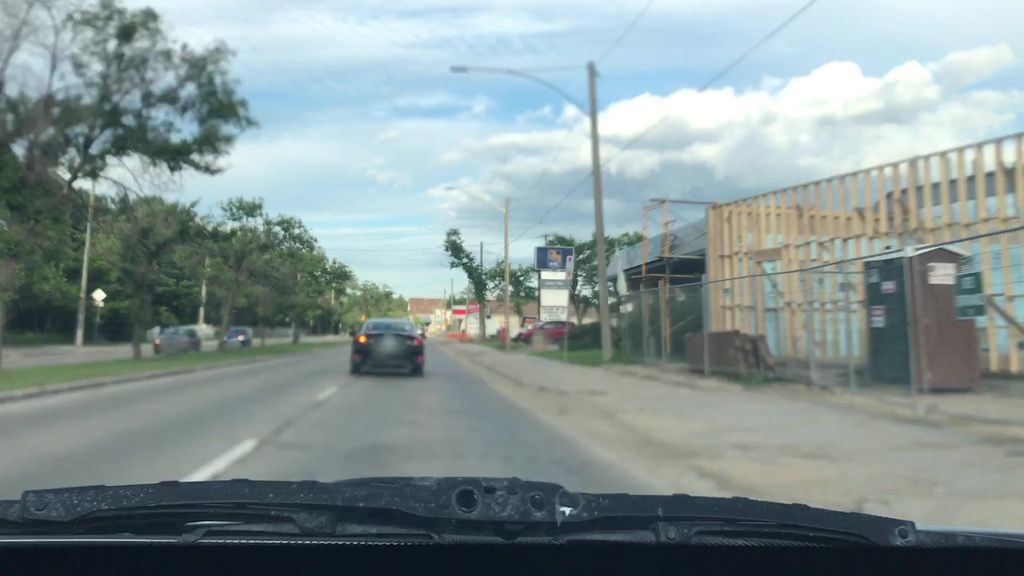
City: winnipeg